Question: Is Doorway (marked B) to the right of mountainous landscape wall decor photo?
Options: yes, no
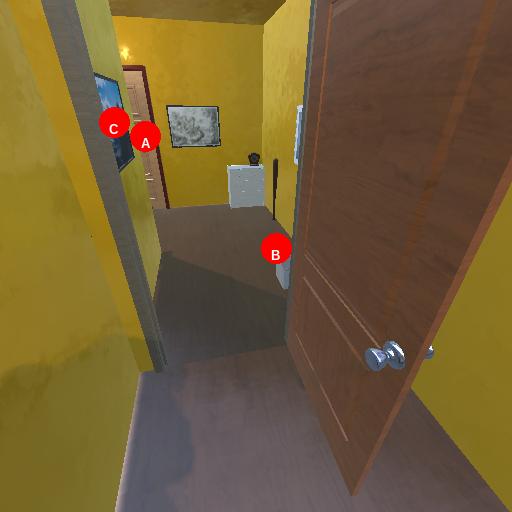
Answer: yes